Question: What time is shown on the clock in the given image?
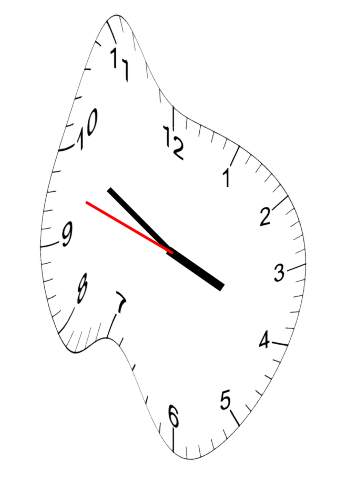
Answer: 03:49:48